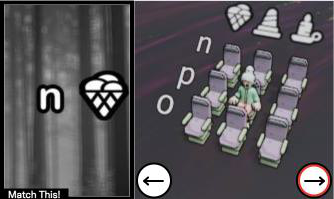
Task: seats
Answer: no